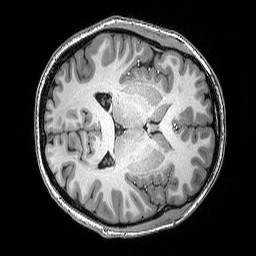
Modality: T1w
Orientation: axial
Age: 22
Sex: female